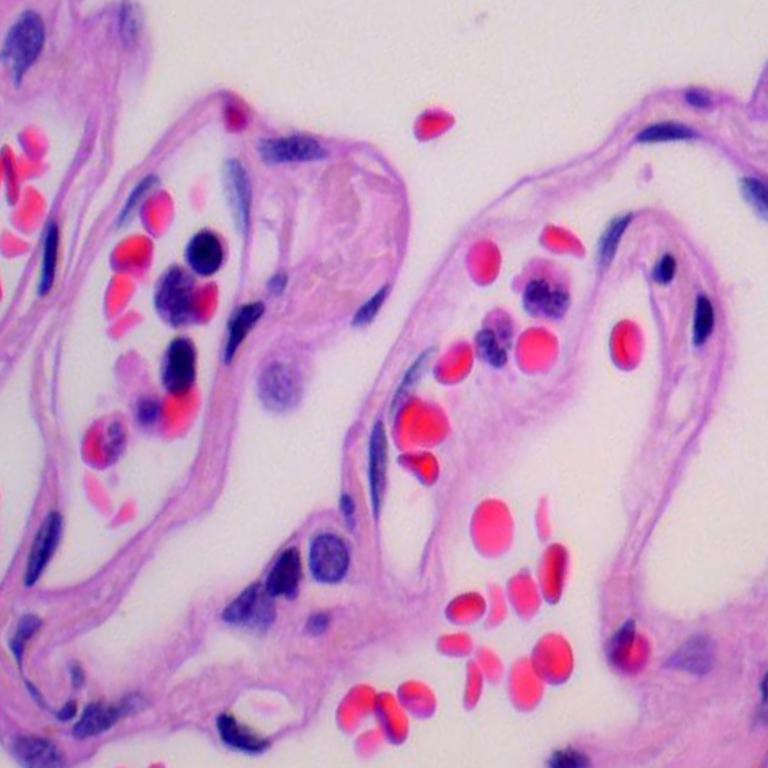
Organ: lung
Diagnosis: benign